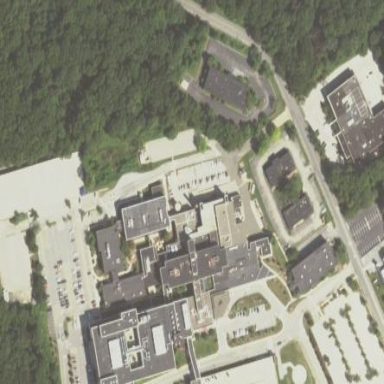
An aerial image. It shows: Hospital providing healthcare services.